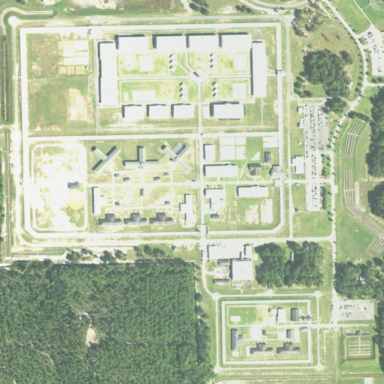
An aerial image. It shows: Prison.